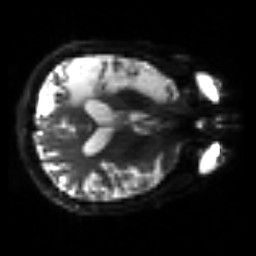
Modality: sbref
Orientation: axial
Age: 56
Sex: male
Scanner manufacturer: siemens
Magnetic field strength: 3 T
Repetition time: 3.2 s
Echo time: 0.081 s